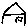
Label: house